Aerial crown-view tile of a tropical tree (Barro Colorado Island, Panama), acquired 20250818:
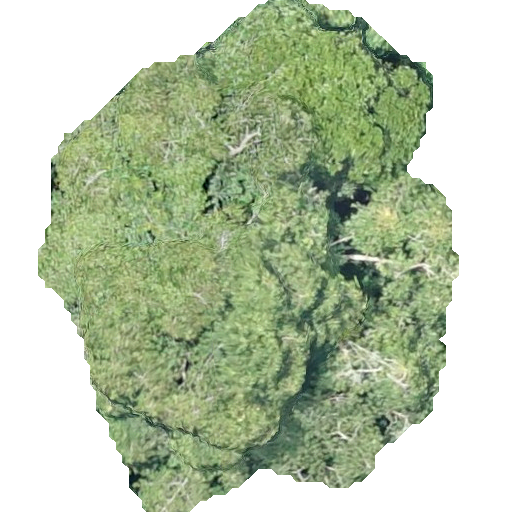
Species: Virola surinamensis
GBIF accepted scientific name: Virola surinamensis
Crown area: 224.174 m²